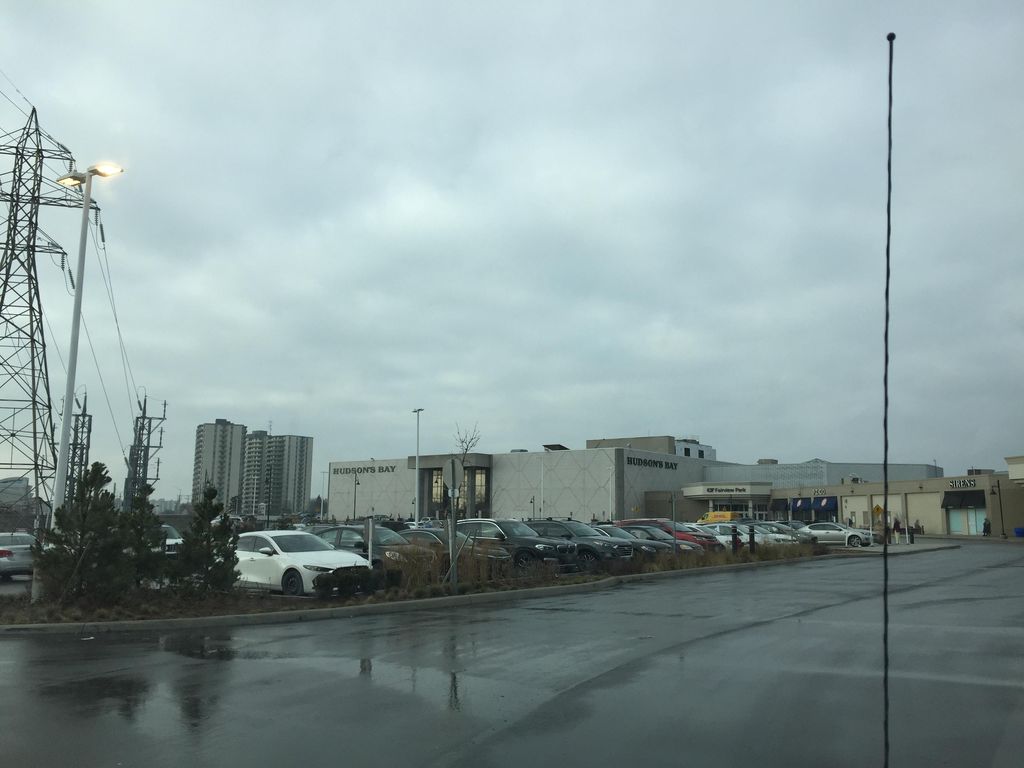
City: kitchener-waterloo